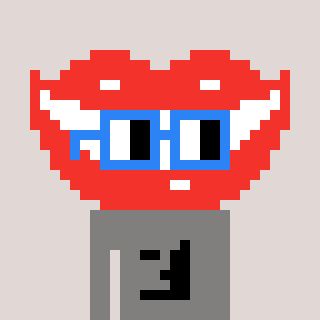
a pixel art character with square blue glasses, a smile-shaped head and a bluegrey-colored body on a warm background